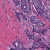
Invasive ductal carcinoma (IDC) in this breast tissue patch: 0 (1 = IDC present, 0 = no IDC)